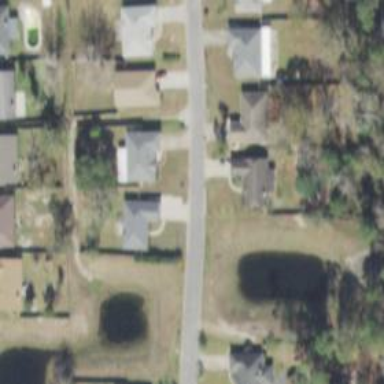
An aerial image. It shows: Driveway.